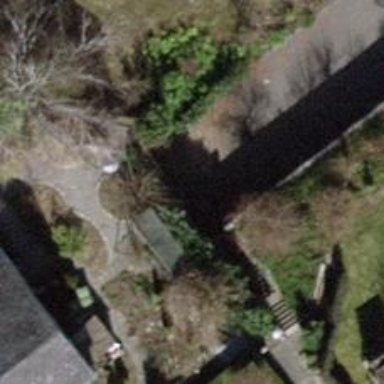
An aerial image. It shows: Set of steps on the road.